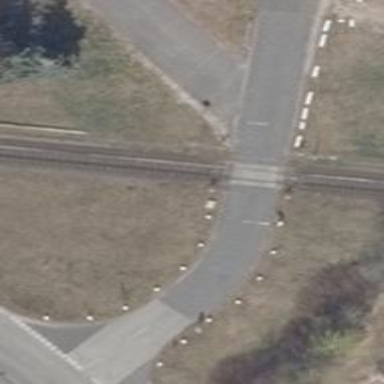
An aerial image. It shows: Asphalt alley used as service road.